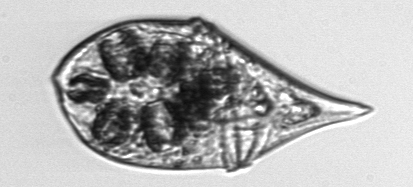
Label: Gyrodinium